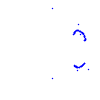
Particle: kaon